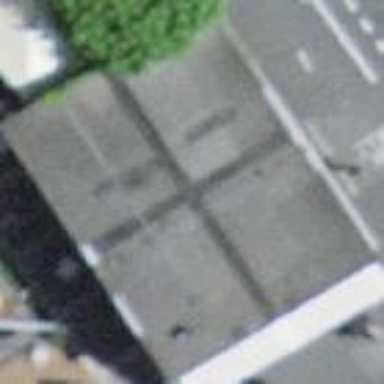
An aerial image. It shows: Flat-roofed retail building.